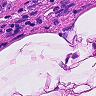
Metastatic tissue present: no